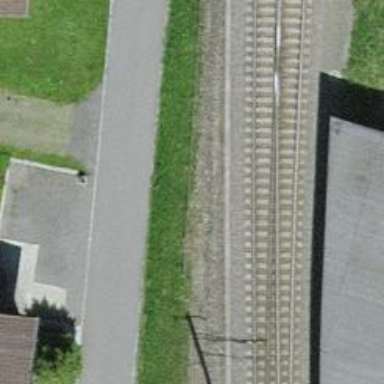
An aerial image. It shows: Single-track electrified railway with contact line.